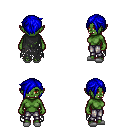
a pixel art fantasy rpg character, female body template, orc, green skin, black tattered cape, metal pants, blue pixie cut hairstyle, white slippers, four views (front, back, left, right), 2x2 character sprite sheet, small pixel art, hard edges, no anti-aliasing